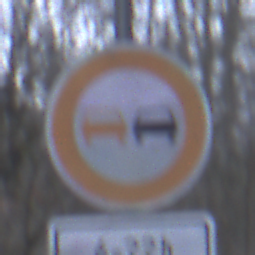
Verkehrszeichen: Ueberholverbot
Zusatzzeichen unten: ZeitangabenMitBeschraenkungAufWochentage4
Umgebung: Outdoor, Nature
Tageszeit: MorningAfternoon
Wetter: Overcast
Licht: Natural
Jahreszeit: Winter
Kontrast: LowContrast